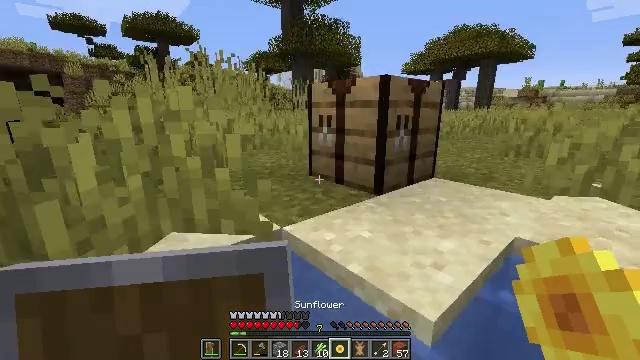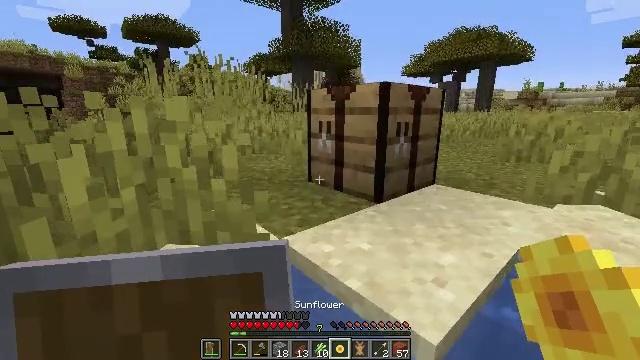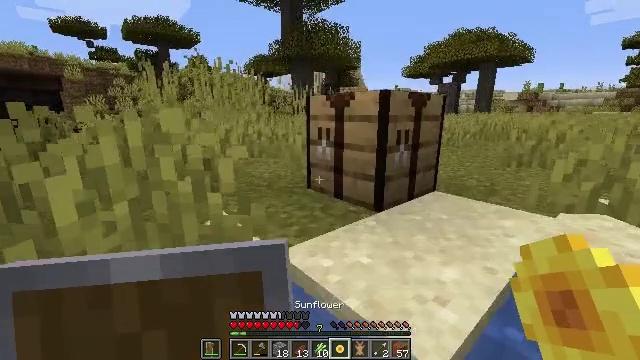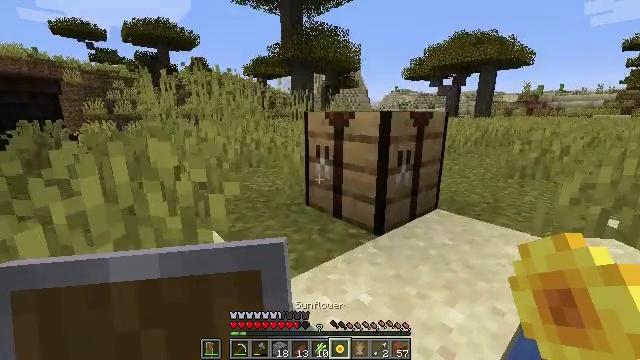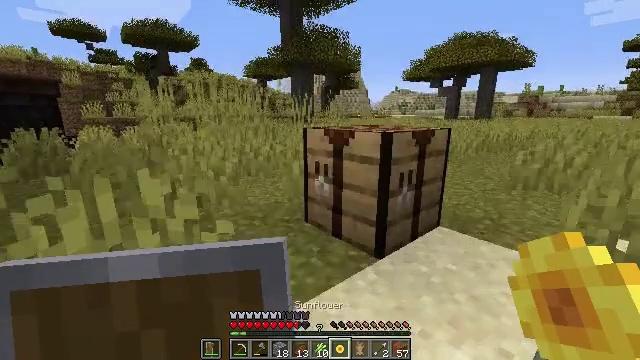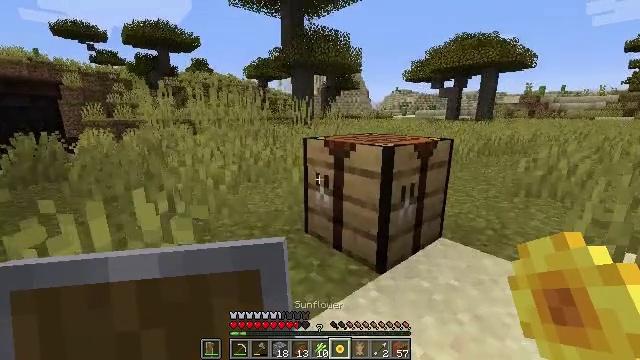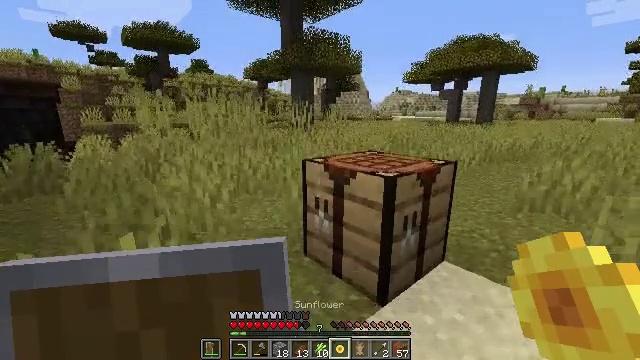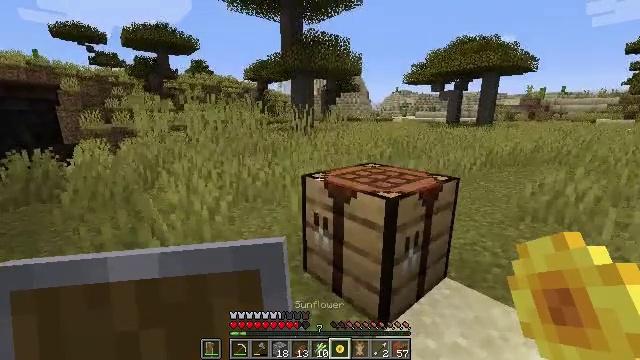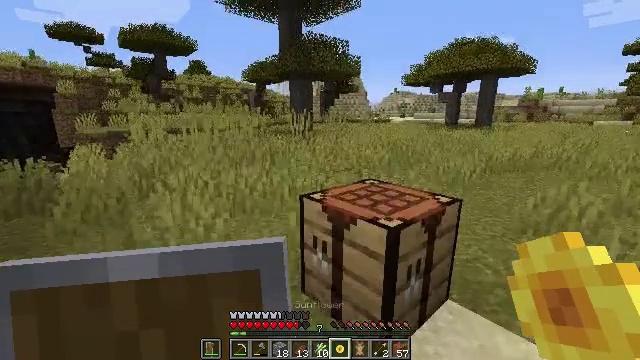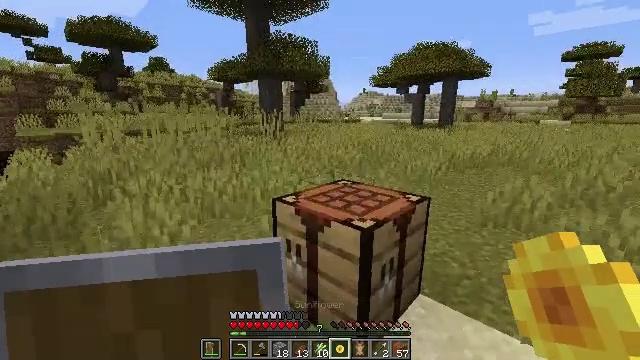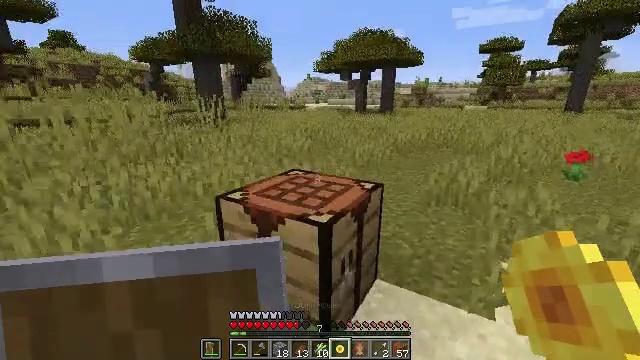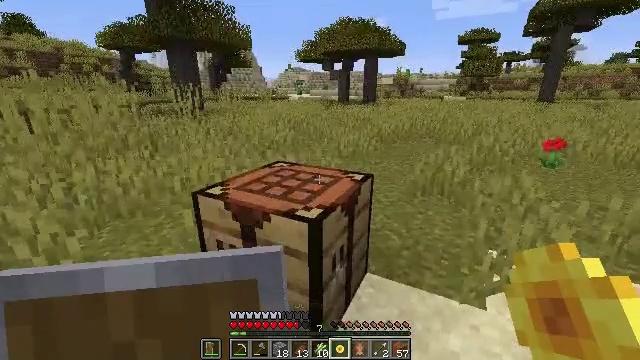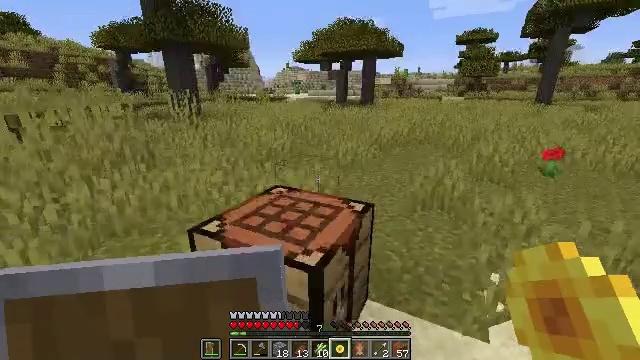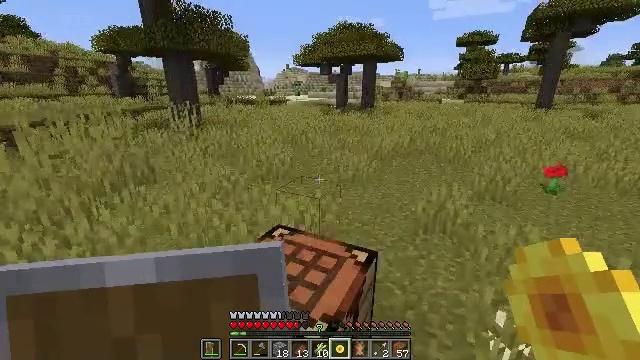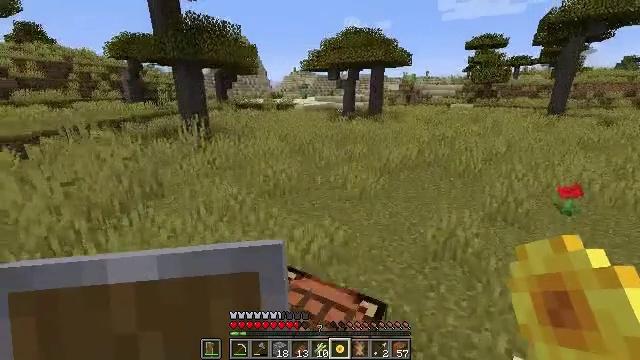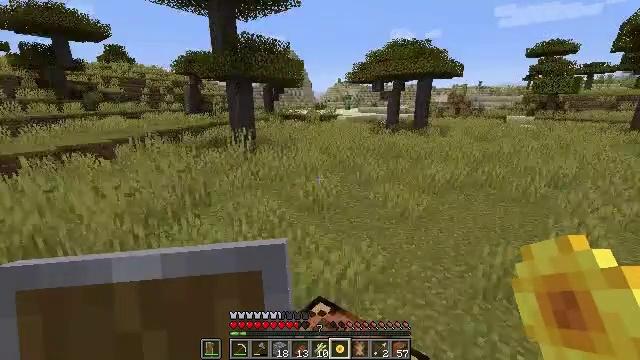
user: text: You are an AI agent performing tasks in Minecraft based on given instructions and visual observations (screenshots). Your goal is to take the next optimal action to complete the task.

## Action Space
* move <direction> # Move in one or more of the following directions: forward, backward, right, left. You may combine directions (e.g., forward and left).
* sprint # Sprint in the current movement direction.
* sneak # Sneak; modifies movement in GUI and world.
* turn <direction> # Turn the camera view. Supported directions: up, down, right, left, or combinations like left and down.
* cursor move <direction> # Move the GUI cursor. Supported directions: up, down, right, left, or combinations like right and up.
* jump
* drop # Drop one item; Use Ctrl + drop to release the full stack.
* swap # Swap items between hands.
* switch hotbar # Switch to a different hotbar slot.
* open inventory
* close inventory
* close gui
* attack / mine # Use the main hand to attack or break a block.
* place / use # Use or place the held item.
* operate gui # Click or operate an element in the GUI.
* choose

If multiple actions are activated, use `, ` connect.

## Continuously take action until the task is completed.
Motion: motion action
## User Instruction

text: Remove a sunflower from the inventory.
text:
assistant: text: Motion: move forward, jump
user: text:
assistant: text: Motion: move forward, jump
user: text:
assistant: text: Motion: move forward, jump
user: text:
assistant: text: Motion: move forward, jump
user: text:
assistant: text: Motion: move forward, jump
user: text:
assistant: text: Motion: move forward, jump
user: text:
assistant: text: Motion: move forward, jump
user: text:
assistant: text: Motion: move forward, jump
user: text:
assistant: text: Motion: move forward, turn right, jump
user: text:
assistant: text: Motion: move forward, turn right and down, jump
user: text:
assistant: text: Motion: move forward, turn right and down, jump
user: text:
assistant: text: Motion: move forward, jump
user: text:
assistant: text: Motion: move forward, jump
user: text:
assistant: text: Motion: move forward, turn left, jump
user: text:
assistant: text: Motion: move forward, turn left and up, jump
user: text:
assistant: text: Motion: move forward, turn left and up, jump
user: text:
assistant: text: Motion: move forward, turn left and up, jump
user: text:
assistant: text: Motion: move forward, turn left
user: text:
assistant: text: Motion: move forward and move left
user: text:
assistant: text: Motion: move forward and move left
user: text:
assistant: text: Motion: move forward and move left
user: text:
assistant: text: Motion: move forward and move left, turn up
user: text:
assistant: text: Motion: turn up
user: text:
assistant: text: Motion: turn up
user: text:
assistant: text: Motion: drop
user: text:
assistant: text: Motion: drop
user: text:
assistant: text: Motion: drop
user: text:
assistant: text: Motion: no_op
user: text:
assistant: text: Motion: no_op
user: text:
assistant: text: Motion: no_op